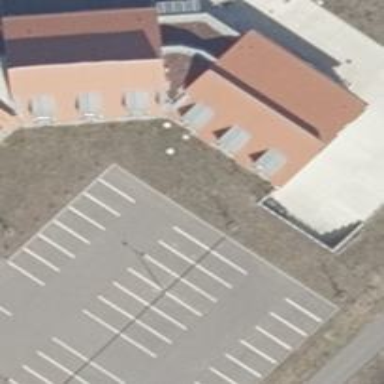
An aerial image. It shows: Asphalt parking aisle along service road.